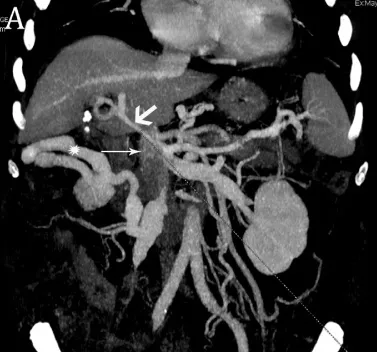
Multiplanar contrast-enhanced computed tomography (CT) 3D reconstructions. A: pretransplant CT showing grade 3 portal vein thrombosis, with proximal involvement of the superior mesenteric vein (thin arrow). A thin portal vein collateral is identified at the hepatoduodenal ligament (thick arrow), as well as a large portosystemic shunt (asterisk) arising from distal superior mesenteric vein and draining into the inferior vena cava, below the outlet of right renal vein.
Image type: radiology (ct)